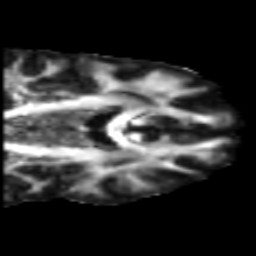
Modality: FA
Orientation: coronal
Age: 46
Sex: male
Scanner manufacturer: siemens
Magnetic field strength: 3 T
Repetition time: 5.5 s
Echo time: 0.101 s